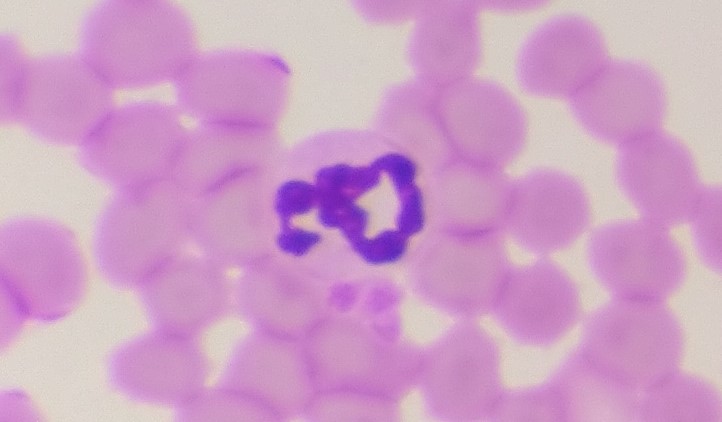
White blood cell type: Neutrophil